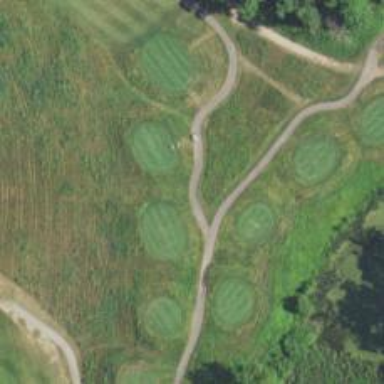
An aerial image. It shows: Golf cartpath that is also road path.